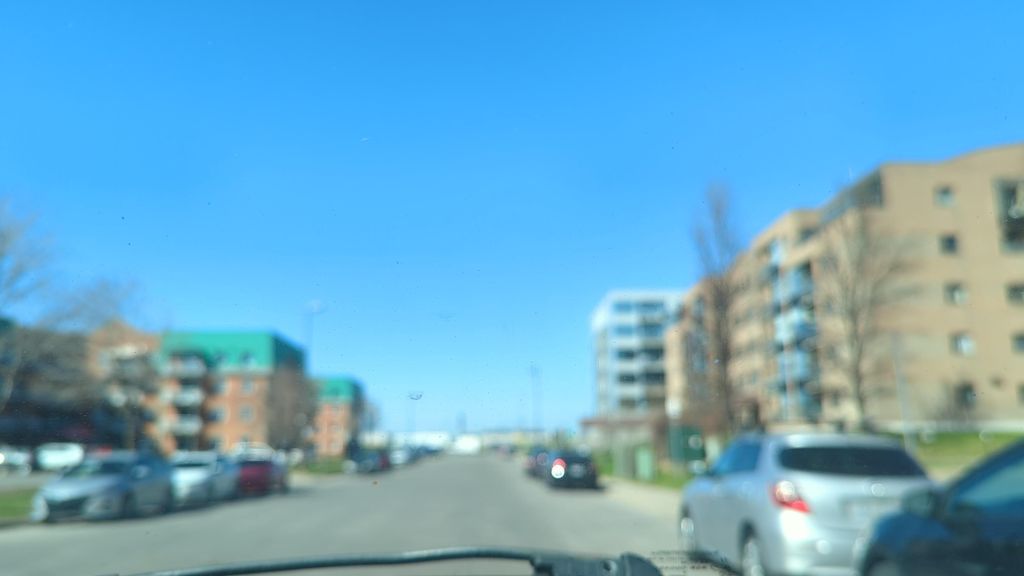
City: quebec_city